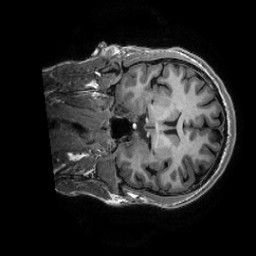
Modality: T1w
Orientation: coronal
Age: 26
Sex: male
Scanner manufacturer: ge
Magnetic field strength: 3 T
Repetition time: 0.0073 s
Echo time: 0.003 s